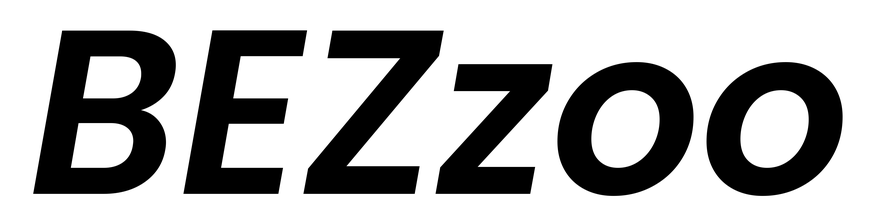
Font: Poppins-SemiBoldItalic